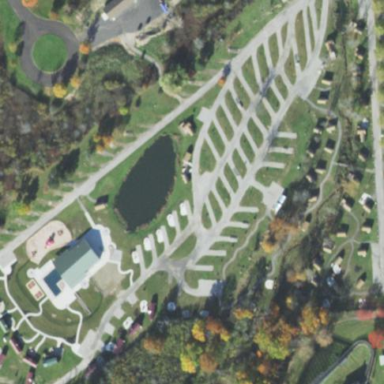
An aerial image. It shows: Campsite designated for tourism.